Field crop: maize
Growth stage: 2
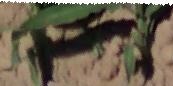
Species: maize